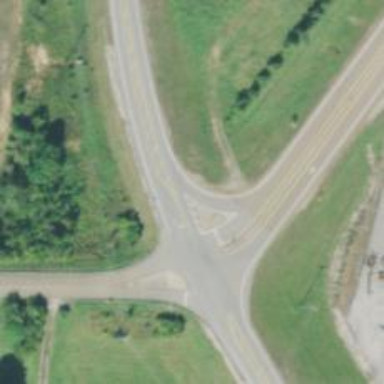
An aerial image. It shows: Asphalt trunk link road.